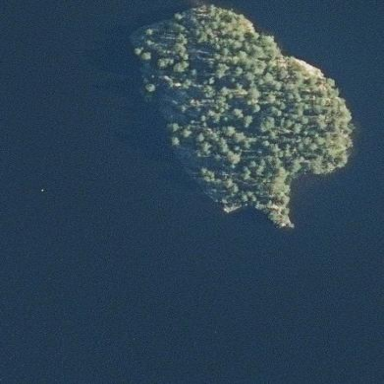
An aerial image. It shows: Islet surrounded by woodland.